Question: I have two models: 'Schedules' and 'Result'.
- 'has_one'- 'belongs_to'
'Schedules' data will be created first and as matches happen, we will create the 'results' for each 'schedule'.

As in the picture above, the 'Create' link will take you to a page where you will create the result for the schedule. I will send the 'schedule_id' of the schedule for which 'Create' button is clicked.
'''
<%= link_to "Create",new_result_url(:schedule_id => schedule.id),{:class => 'btn btn-link btn'}%>
'''
And in the
'''
def new
@schedule = Schedule.find(params[:schedule_id])
@result = @schedule.build_result
end
'''
And in the View
This is where I am stuck or dont know how to submit the result form
for the 'schedule_id' I selected
'''
<div class="row">
<div class="col-md-4">
<%= form_for(@result) do |f| %>
<h3>Enter the result</h3>
<%= f.text_area :result,class:'form-control' %><br />
<%= f.submit "Submit", class: "btn btn-primary" %>
<% end %>
</div>
</div>
'''
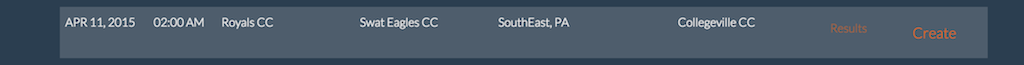
Answer: In your form, add:
'''
<%= f.hidden_field :schedule_id, value: @schedule.id %>
'''
This will pass the 'id' of the parent 'schedule' in with your params. Also, make sure that you 'permit' the parameter 'schedule_id' in your controller.
Also, to make it easier to pass the 'schedule_id' to the 'results#new' page, I'd change the 'routes' file to this:
'''
resources :schedules do
resources :results
end
'''
That way, the route to the 'results#new' page is now 'new_schedule_result_path(@schedule)', which you can use in your 'link_to'.
Edit:
Also, change your 'form_for' to:
'''
<%= form_for[@schedule, @result] do |f| %>
'''
You would need to have '@schedule' defined in your controller.